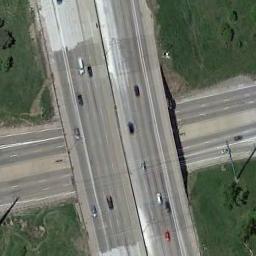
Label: overpass